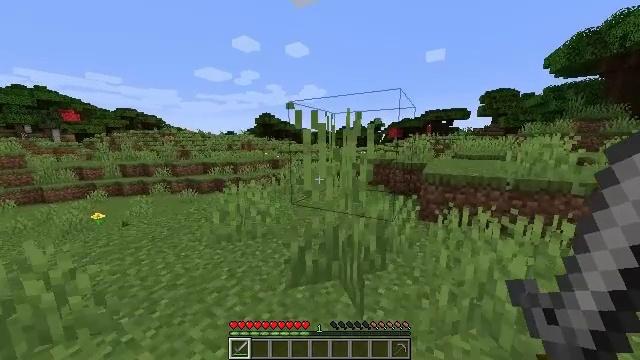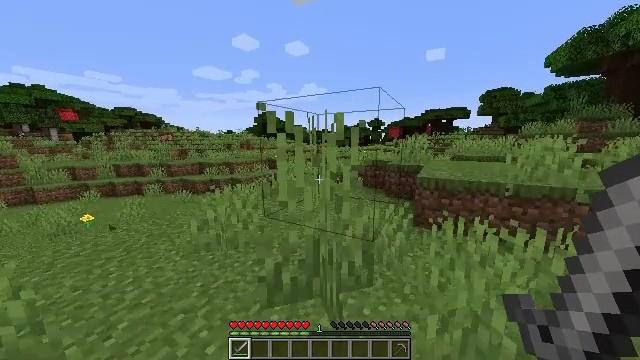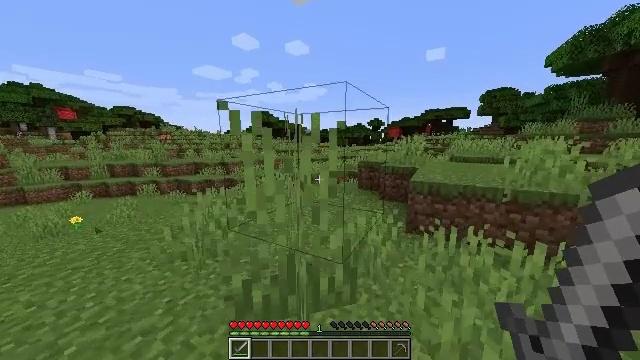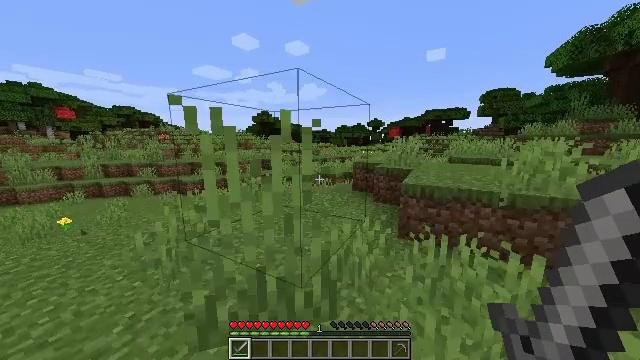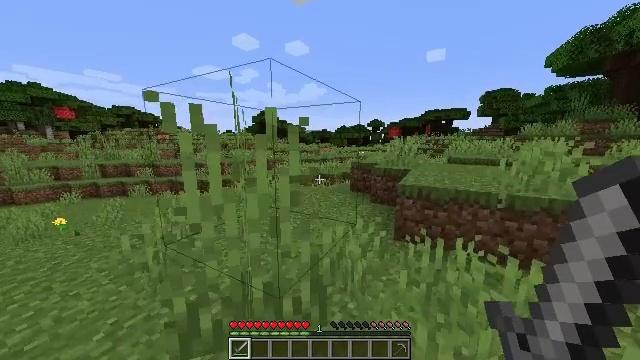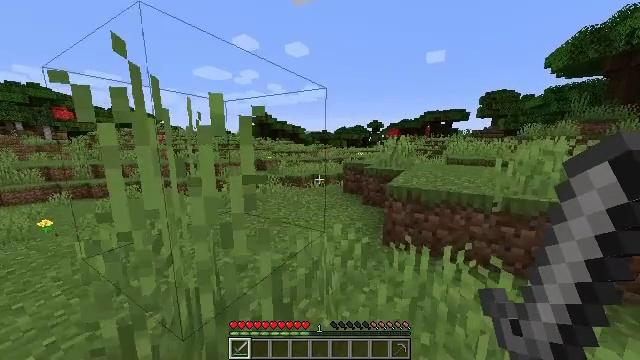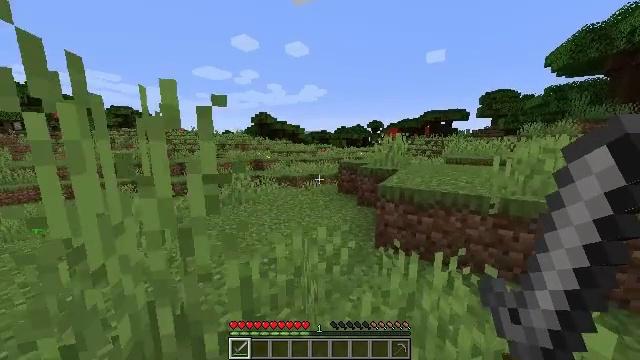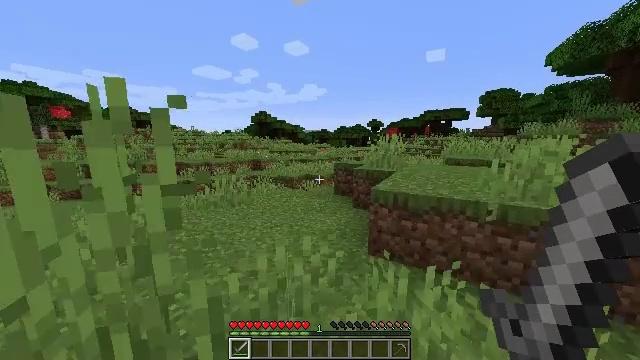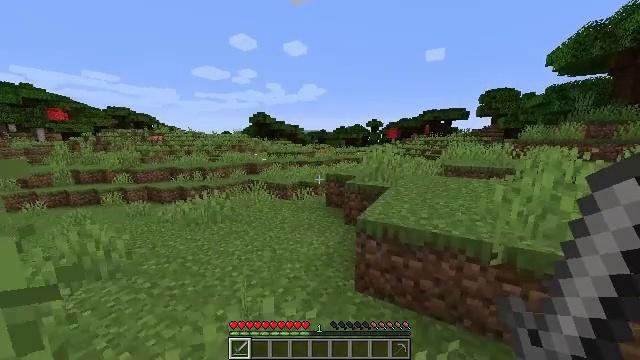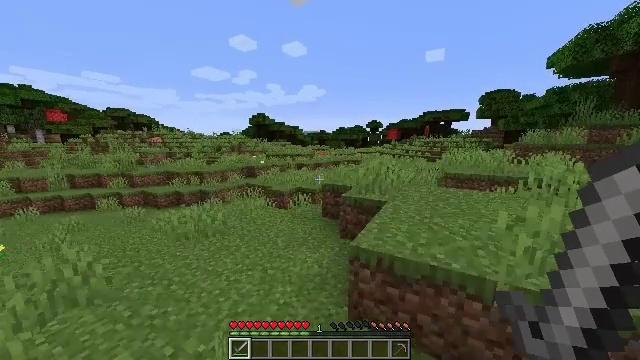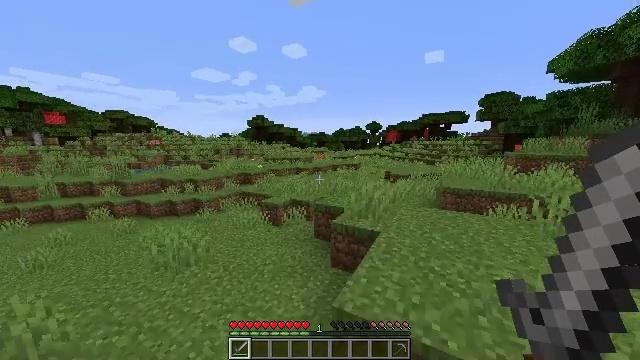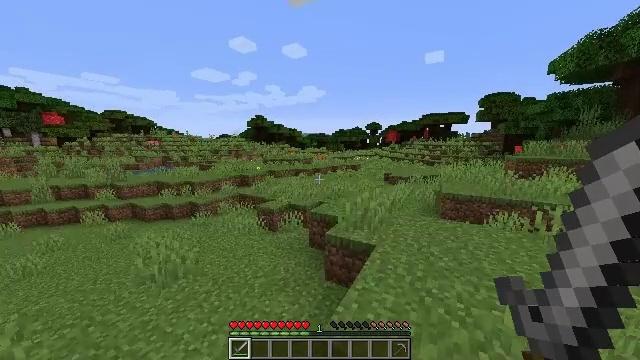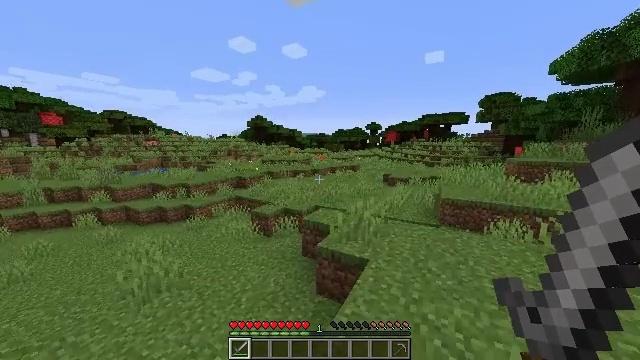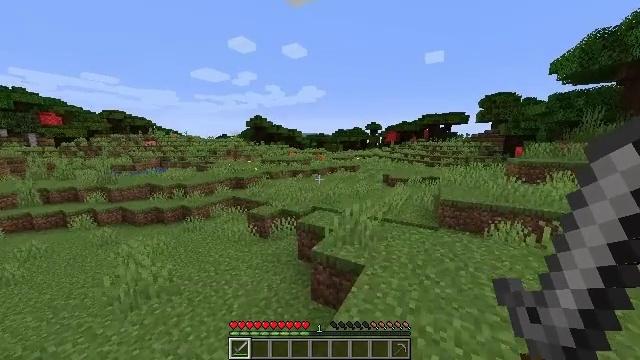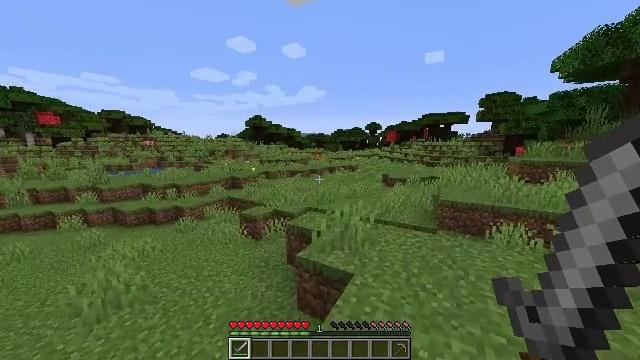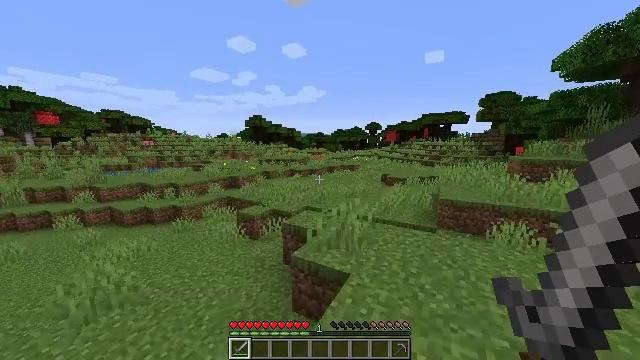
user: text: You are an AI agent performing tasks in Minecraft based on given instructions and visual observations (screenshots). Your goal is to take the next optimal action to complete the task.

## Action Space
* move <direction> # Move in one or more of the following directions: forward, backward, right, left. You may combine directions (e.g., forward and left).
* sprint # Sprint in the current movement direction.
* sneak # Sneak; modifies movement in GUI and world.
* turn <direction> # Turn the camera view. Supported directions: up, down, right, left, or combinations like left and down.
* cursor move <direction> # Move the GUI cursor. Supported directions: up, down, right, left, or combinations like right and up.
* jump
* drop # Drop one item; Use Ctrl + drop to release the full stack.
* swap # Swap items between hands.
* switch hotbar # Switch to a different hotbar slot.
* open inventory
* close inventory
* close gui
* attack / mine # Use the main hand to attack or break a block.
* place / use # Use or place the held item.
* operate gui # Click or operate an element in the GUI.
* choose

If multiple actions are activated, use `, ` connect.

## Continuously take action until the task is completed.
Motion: motion action
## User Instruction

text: Smelt a cooked cod.
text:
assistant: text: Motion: move forward and move right
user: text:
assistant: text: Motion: move forward and move right
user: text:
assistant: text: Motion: move forward and move right
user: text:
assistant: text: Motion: move forward and move right
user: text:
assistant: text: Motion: move forward and move right
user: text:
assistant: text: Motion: move forward and move right
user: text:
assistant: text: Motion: move forward and move right
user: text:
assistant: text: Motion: move forward and move right, jump
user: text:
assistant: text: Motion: move forward and move right, jump
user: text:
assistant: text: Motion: move forward and move right, jump
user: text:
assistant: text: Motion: move forward and move right, jump
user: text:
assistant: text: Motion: move forward and move right, jump
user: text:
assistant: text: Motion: move forward and move right, jump
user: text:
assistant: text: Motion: move forward and move right, jump
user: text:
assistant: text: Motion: move forward and move right, jump
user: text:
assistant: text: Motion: move forward and move right, jump
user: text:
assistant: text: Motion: move forward and move right, jump
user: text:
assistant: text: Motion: move forward and move right, jump
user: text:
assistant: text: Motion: move forward and move right, jump
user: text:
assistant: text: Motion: move forward and move right, jump
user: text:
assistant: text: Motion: move forward and move right, jump
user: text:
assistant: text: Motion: move forward and move right, jump
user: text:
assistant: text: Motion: move forward, jump
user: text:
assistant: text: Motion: move forward and move left
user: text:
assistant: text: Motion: move forward and move left
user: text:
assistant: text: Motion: move forward and move left
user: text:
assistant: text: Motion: move forward and move left
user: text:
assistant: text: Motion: move forward and move left, turn right and down
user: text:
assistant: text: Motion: move forward and move left, turn right and down
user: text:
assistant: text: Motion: move forward and move left, turn down, jump